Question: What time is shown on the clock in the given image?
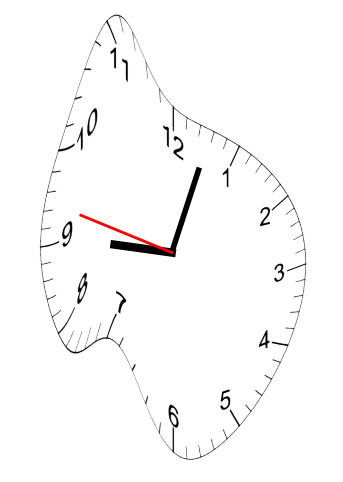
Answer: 09:02:47